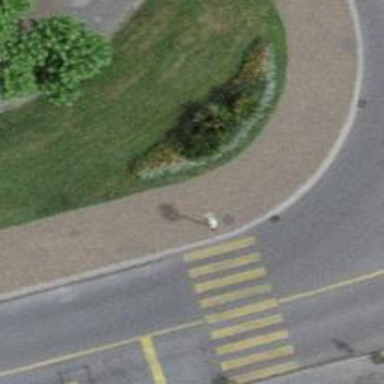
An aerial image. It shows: Footway made of paving stones.